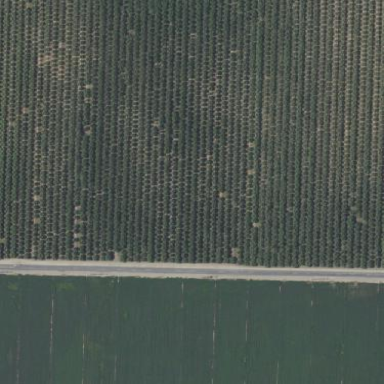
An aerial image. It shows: Orchard.